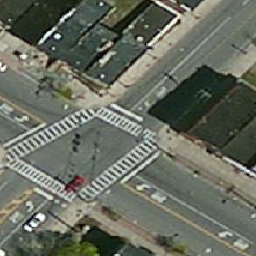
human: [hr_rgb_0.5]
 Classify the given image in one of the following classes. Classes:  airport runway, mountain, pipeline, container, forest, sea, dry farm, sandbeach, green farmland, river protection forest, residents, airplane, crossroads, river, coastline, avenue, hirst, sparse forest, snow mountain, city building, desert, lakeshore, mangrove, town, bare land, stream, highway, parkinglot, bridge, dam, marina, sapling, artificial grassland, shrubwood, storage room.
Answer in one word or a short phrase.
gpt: crossroads